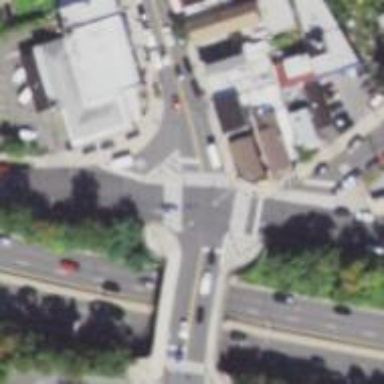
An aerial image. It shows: Marked road crossing.